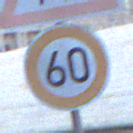
Verkehrszeichen: Geschwindigkeit60
Zusatzzeichen oben: FussgaengerLinks
Umgebung: Outdoor, Urban
Tageszeit: SunriseSunset
Wetter: Clear
Licht: Natural
Jahreszeit: NotSpecified
Kontrast: LowContrast